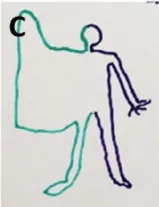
Evolution of the drawing-a-man test during 3 years of follow up. (C) Third test at 24 months.
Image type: radiology (x_ray)